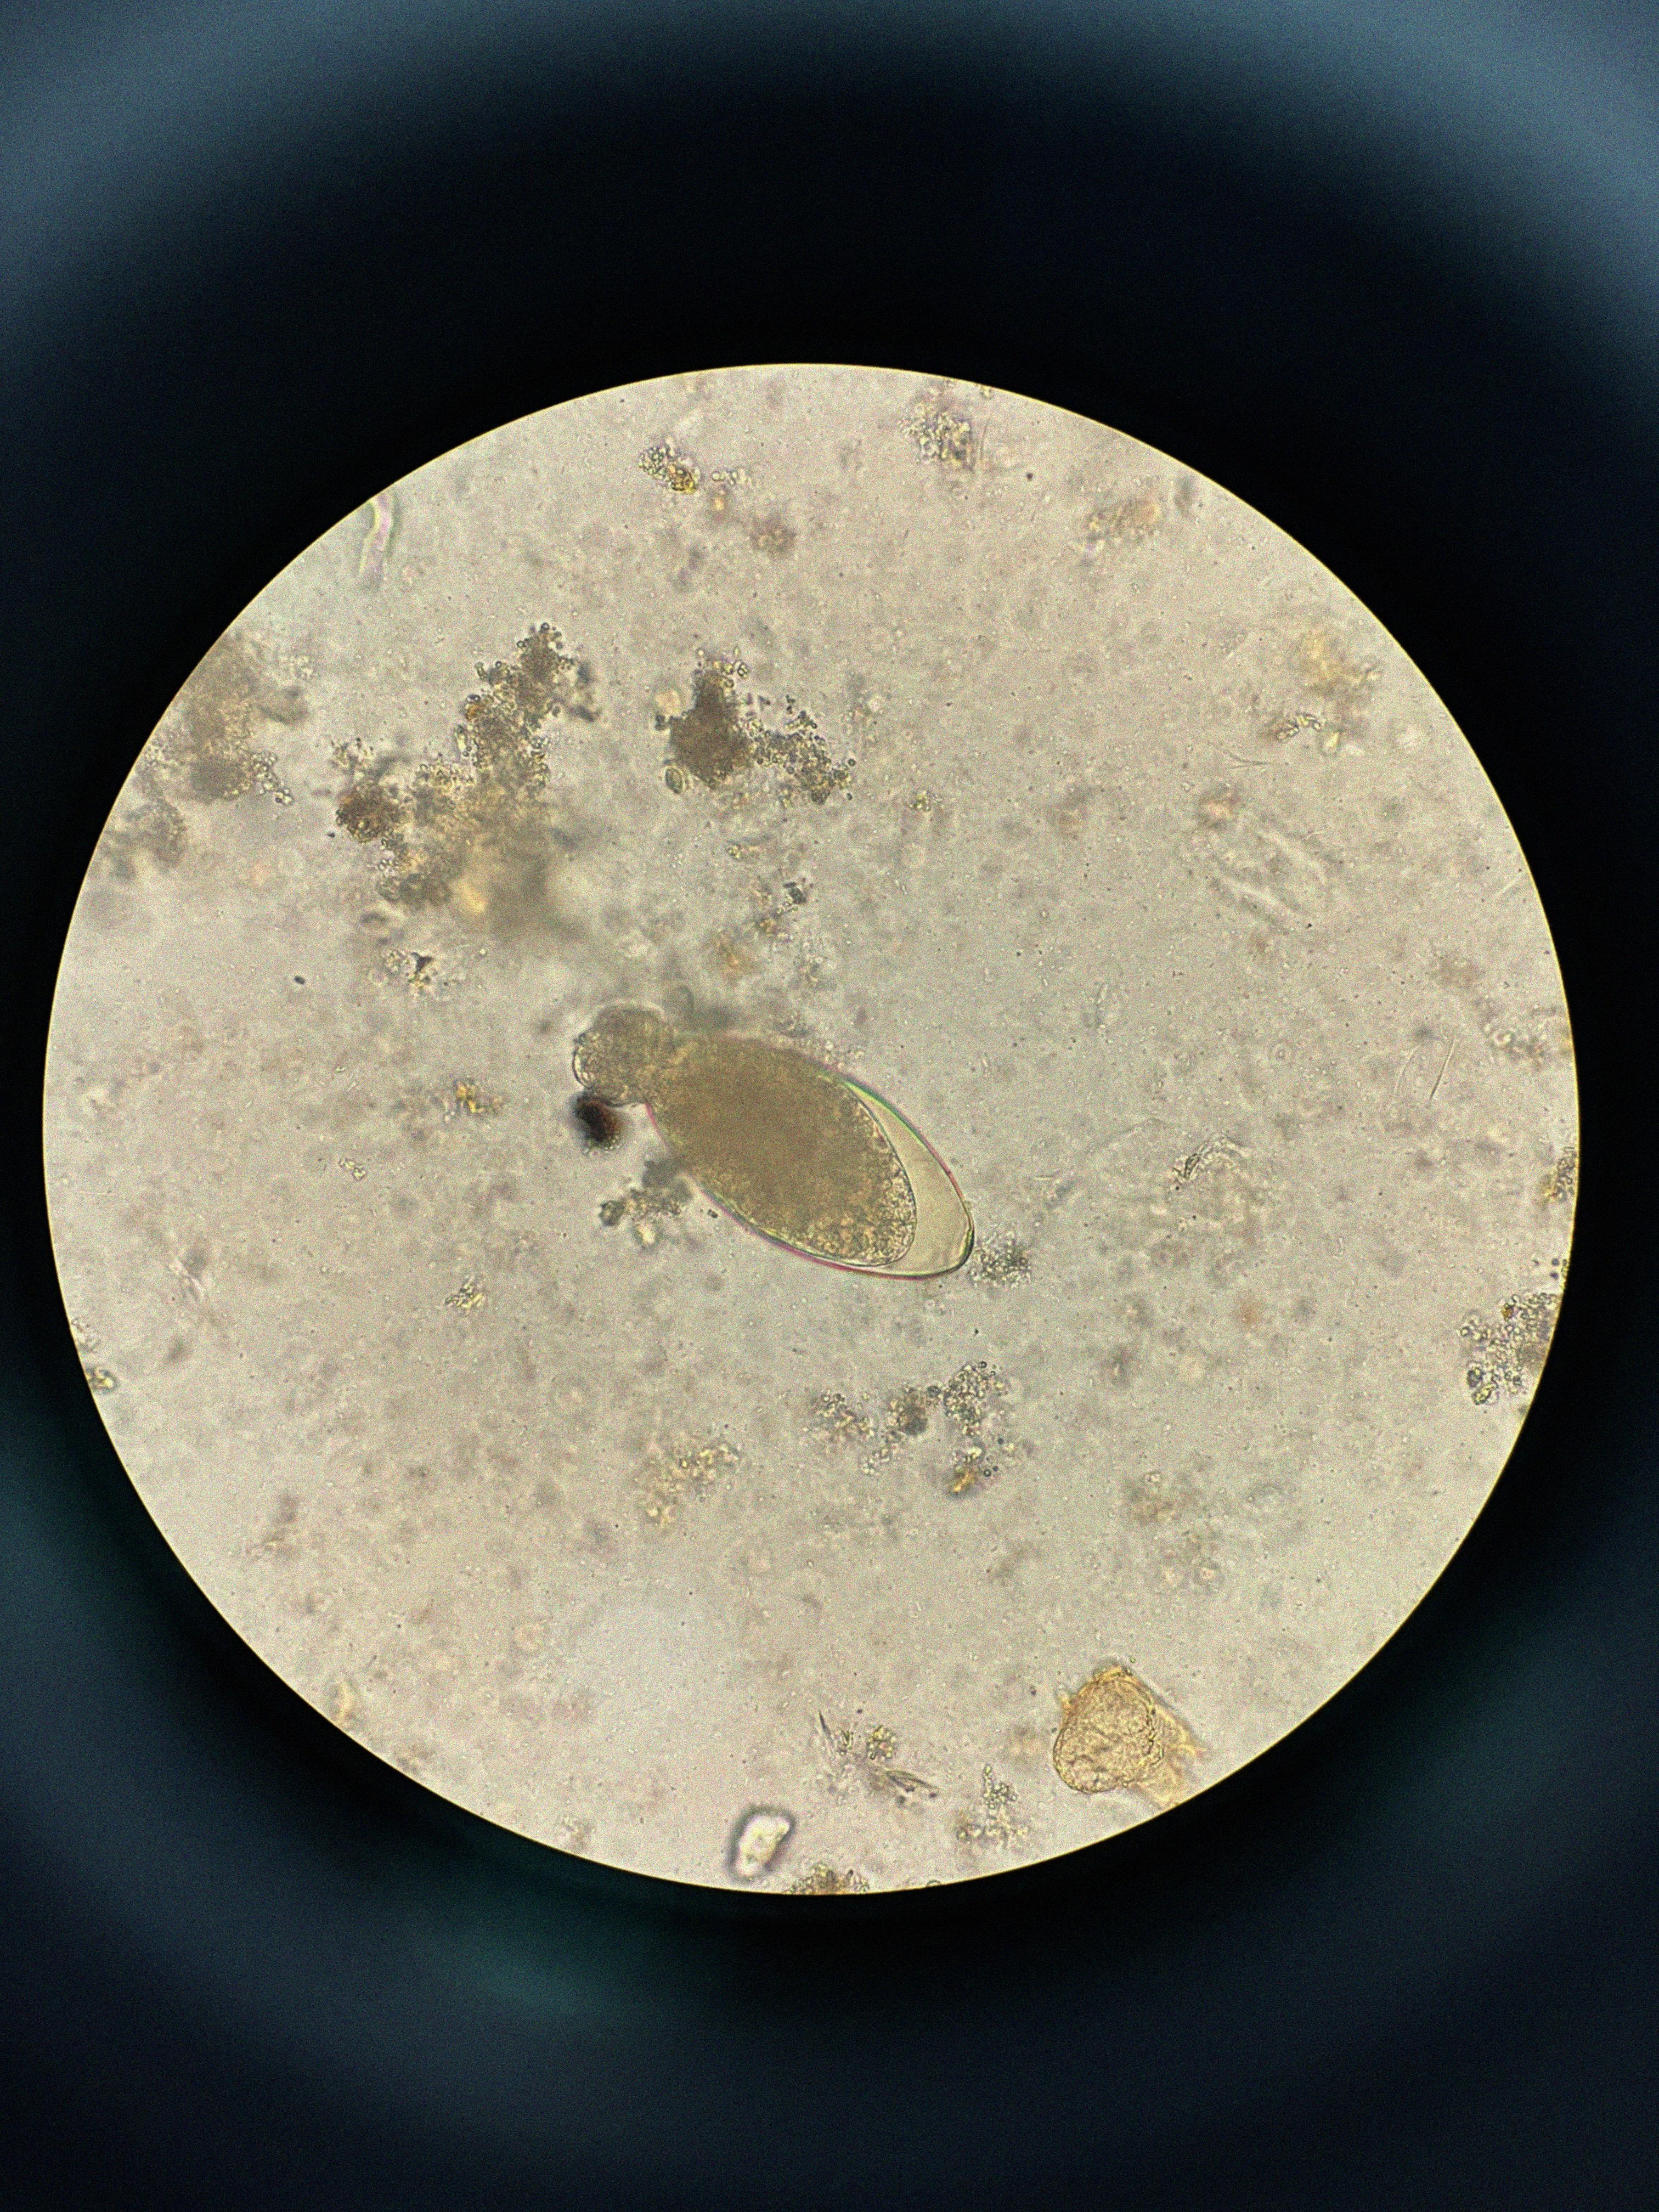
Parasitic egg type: Fasciolopsis buski